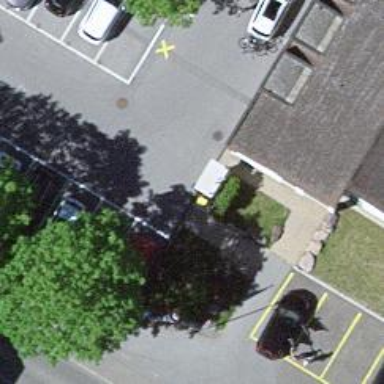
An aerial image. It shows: Post box.